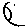
Label: moon